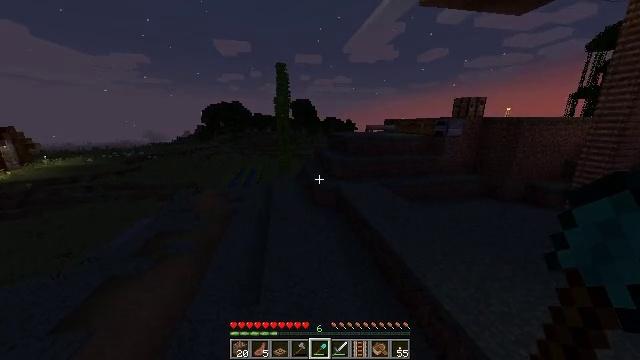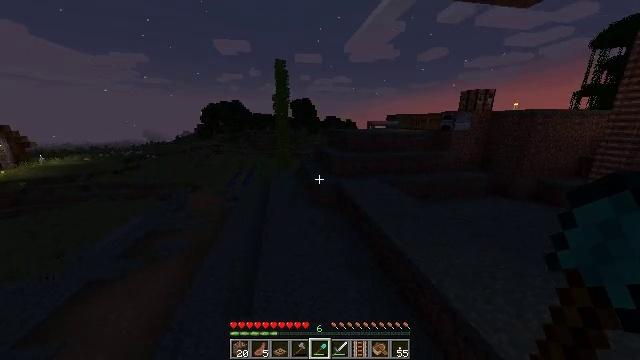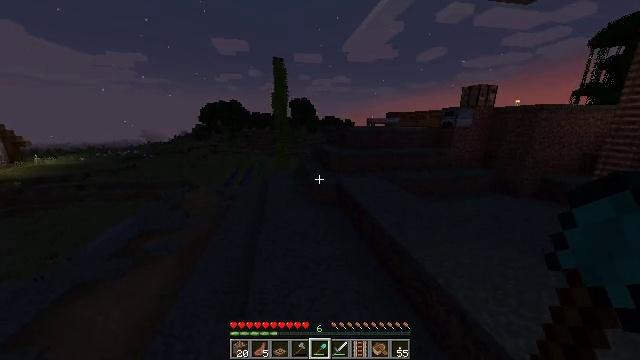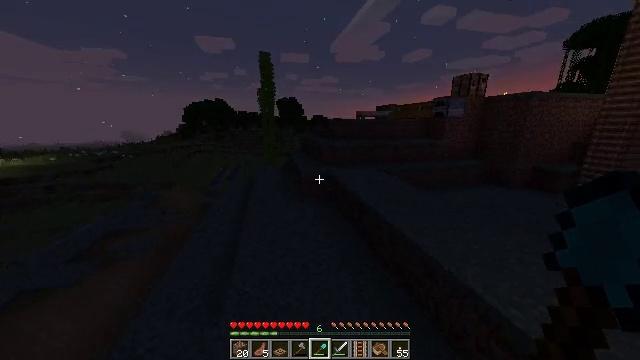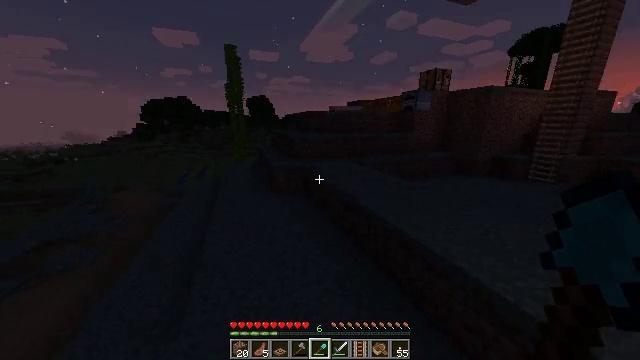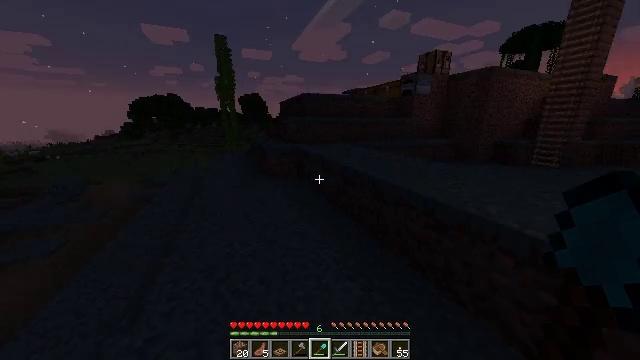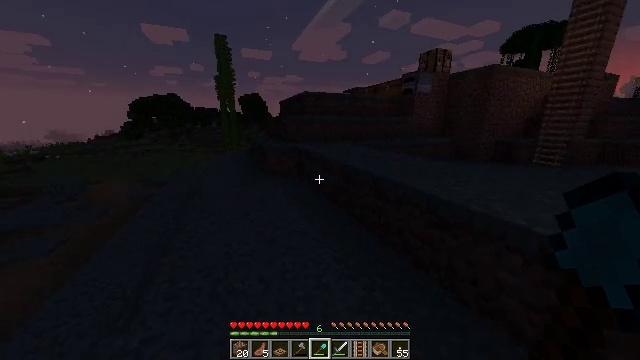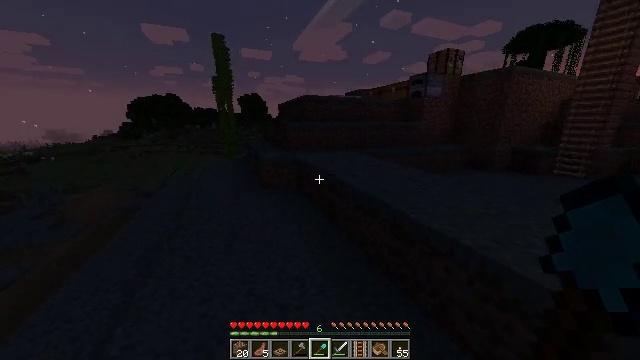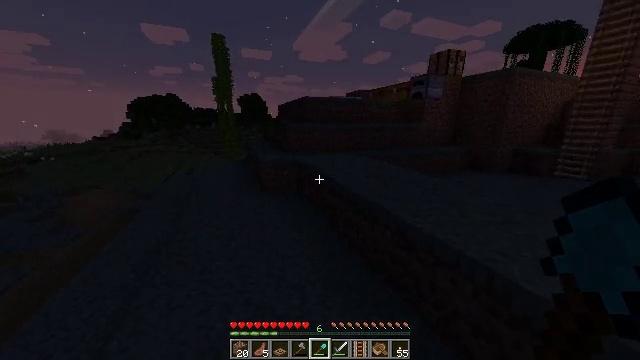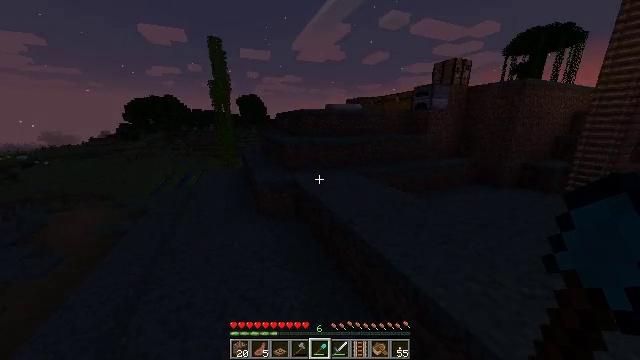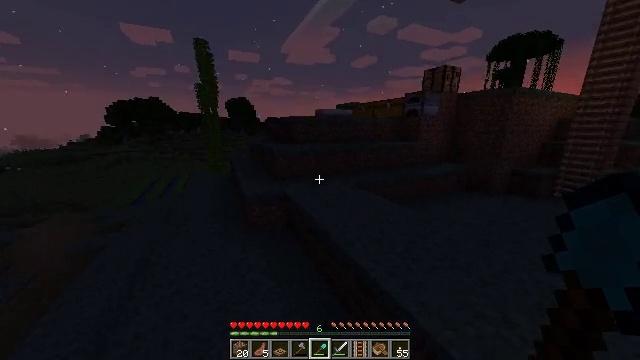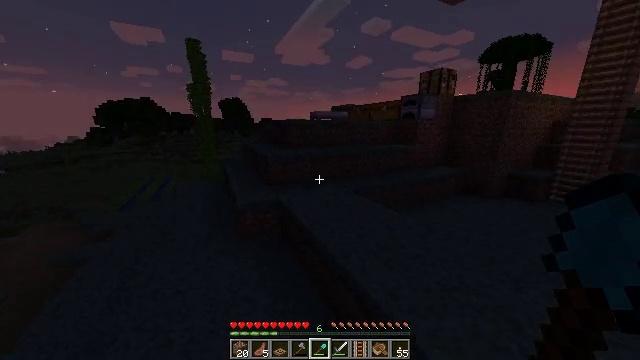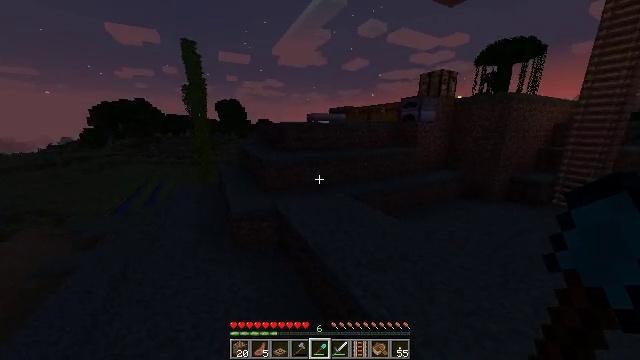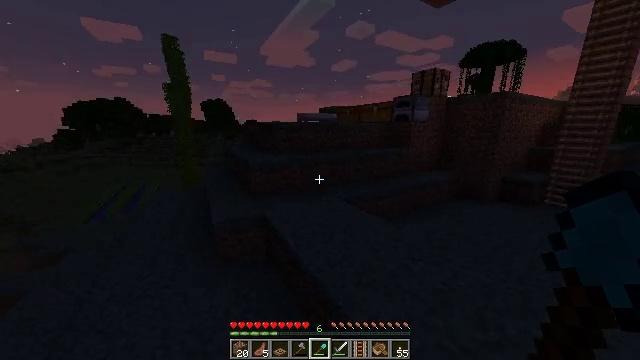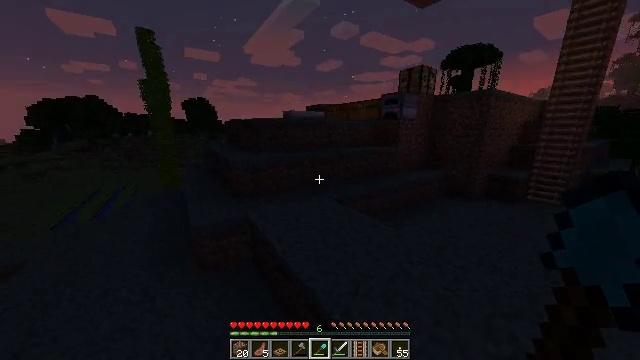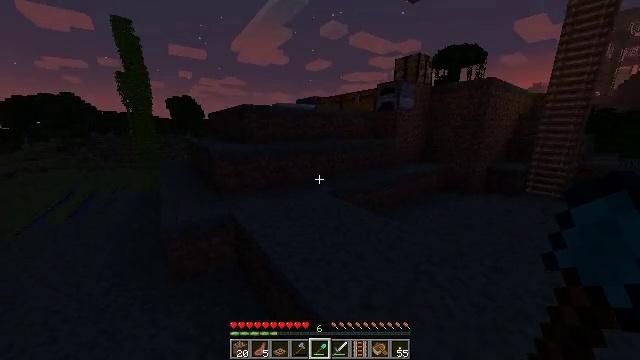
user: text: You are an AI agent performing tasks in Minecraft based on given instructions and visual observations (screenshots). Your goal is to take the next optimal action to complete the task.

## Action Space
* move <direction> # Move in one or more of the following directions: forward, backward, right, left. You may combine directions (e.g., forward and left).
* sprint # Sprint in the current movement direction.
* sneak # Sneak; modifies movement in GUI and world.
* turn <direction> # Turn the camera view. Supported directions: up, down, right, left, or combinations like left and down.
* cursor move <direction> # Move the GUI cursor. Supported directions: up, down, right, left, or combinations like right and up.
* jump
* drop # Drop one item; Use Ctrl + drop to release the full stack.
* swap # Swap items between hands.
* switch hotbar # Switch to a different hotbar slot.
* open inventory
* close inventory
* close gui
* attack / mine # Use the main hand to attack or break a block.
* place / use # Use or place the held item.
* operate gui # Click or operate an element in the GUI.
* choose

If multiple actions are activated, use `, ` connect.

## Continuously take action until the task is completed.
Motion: motion action
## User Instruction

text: Collect the poppy by clicking on it.
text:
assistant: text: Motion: move forward, jump
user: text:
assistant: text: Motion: move forward, jump
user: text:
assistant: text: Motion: move forward, turn right, jump
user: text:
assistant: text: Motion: move forward, turn right, jump
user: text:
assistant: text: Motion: move forward, turn right, jump
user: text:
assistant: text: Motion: move forward, sprint, jump
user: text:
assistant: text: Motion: move forward, sprint, jump
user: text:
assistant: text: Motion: move forward, sprint, jump
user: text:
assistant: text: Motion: move forward, sprint, jump
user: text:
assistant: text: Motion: move forward, turn right, jump
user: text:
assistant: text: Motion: move forward, turn right, jump
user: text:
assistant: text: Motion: move forward, jump
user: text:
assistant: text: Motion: move forward, turn right, jump
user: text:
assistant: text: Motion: move forward, turn right, jump
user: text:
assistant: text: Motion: move forward, turn right, jump
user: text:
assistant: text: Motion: move forward, jump
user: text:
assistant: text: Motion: move forward, sprint, jump
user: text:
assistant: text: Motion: move forward, sprint, jump
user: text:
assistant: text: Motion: move forward, sprint, jump
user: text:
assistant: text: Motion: move forward, sprint, jump
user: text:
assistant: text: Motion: move forward, sprint, jump
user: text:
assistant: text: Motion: move forward, jump
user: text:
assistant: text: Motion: move forward, jump
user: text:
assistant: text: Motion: move forward, jump
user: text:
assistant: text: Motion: move forward, jump
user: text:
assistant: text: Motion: move forward, jump
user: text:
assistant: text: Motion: move forward, jump
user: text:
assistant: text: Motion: move forward, sprint, jump
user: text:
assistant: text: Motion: move forward, sprint, jump
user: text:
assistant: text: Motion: move forward, sprint, jump